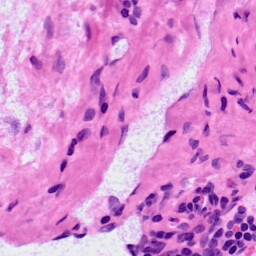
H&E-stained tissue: LymphNode